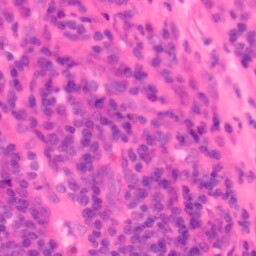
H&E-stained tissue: Colon